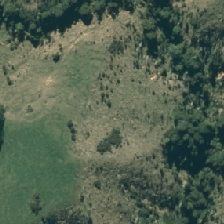
Land cover: low_producing_grassland